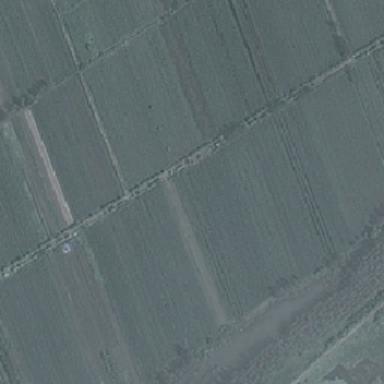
The road and some baulks divide french gray farmland .